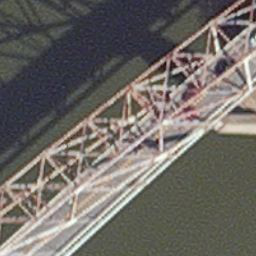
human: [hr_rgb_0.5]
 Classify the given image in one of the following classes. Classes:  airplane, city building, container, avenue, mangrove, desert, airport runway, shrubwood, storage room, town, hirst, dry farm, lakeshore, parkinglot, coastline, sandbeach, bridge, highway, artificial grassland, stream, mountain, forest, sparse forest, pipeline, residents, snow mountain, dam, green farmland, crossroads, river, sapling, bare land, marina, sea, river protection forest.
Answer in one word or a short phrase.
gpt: bridge